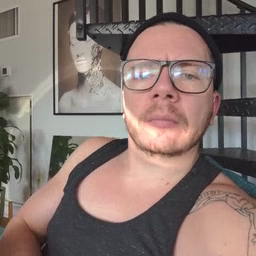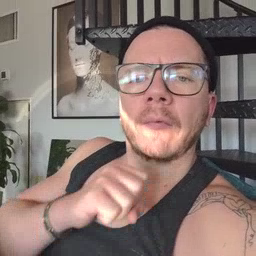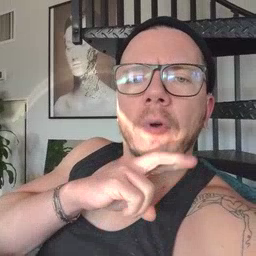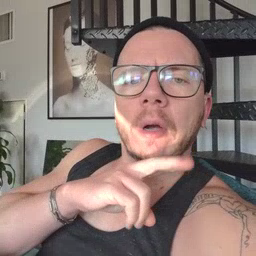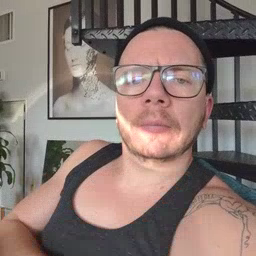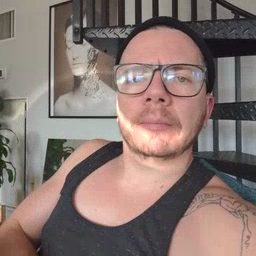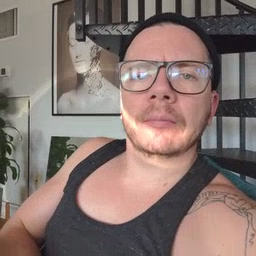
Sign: frog